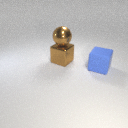
large brown metal sphere above large brown metal cube